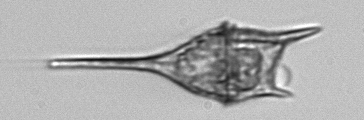
Label: Tripos_lineatus